Question: In <URL> you can find a discussion on , and in particular stacking them. Is there an easy and straightforward way to get a 100% area stack plot like this one

from <URL>?
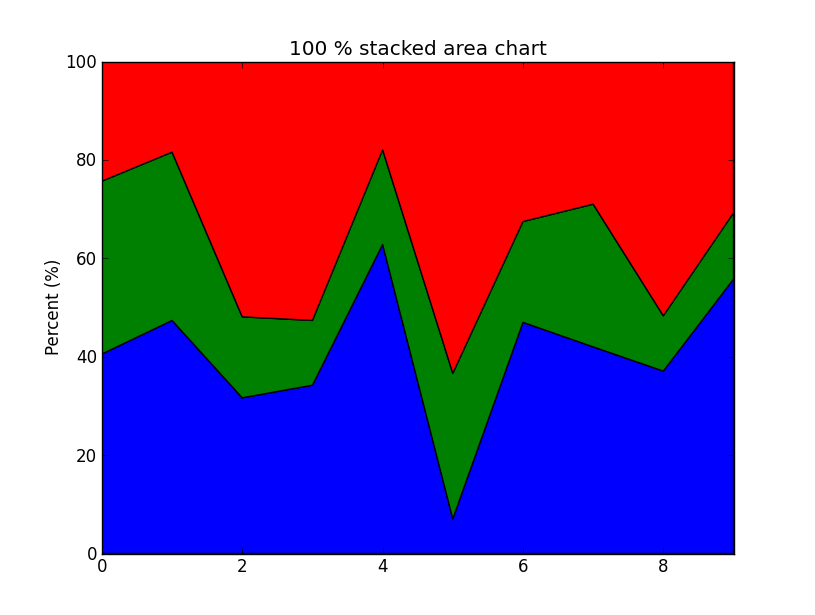
Answer: The method is basically the same as in <URL>; divide each row by the sum of the row:
'''
df = df.divide(df.sum(axis=1), axis=0)
'''
Then you can call 'df.plot(kind='area', stacked=True, ...)' as usual.
---
'''
import numpy as np
import pandas as pd
import matplotlib.pyplot as plt
np.random.seed(2015)
y = np.random.randint(5, 50, (10,3))
x = np.arange(10)
df = pd.DataFrame(y, index=x)
df = df.divide(df.sum(axis=1), axis=0)
ax = df.plot(kind='area', stacked=True, title='100 % stacked area chart')
ax.set_ylabel('Percent (%)')
ax.margins(0, 0) # Set margins to avoid "whitespace"
plt.show()
'''
yields